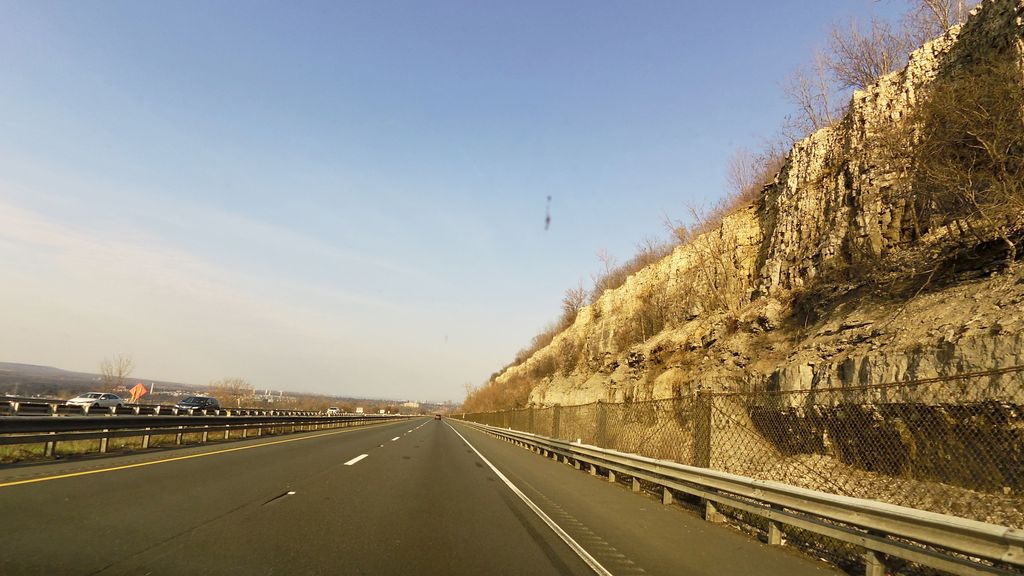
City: hamilton